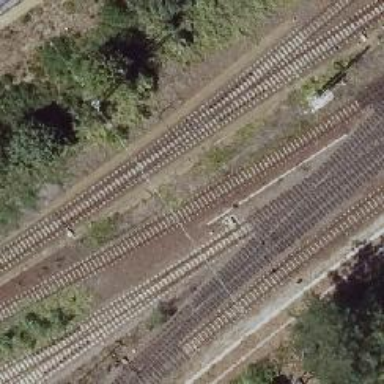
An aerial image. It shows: Railway signal.